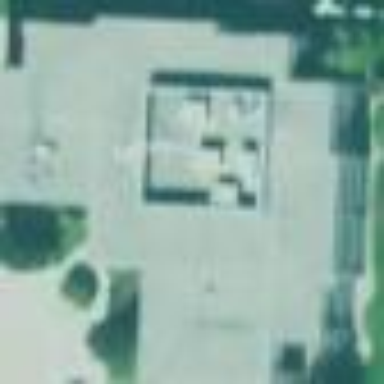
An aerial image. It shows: College building.